Frequency: 99900
Velocity: 0,3100
Power: 6
Pulse duration: 0,0000001
Pass count: 1
Magnification: 10
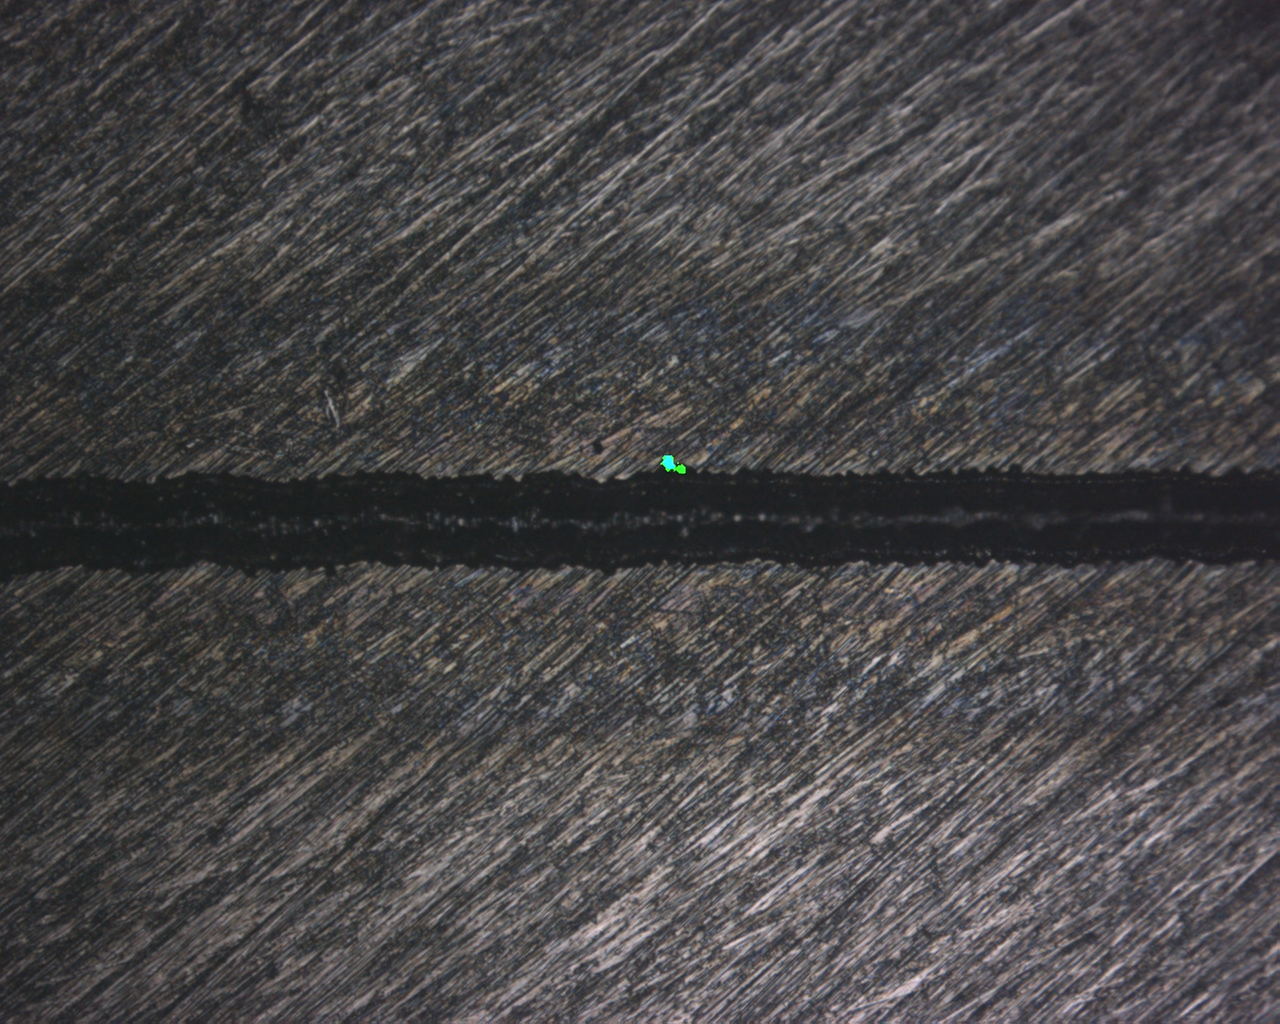
Measured width: 112.119
Other width: 44.13